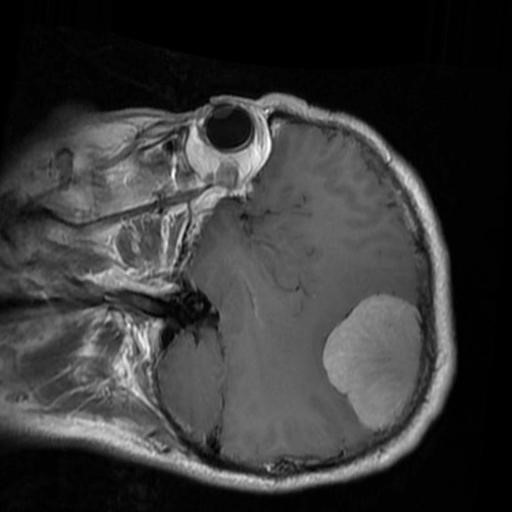
Label: brain_menin